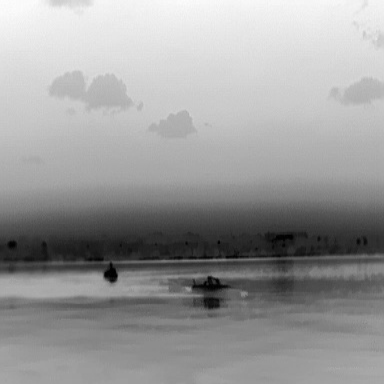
There is a warship in the infrared image.